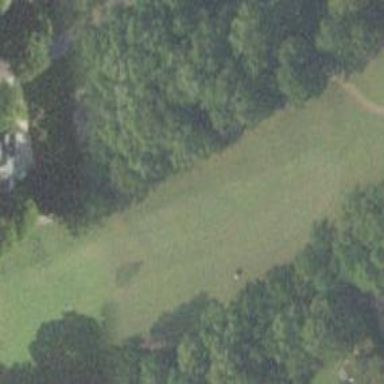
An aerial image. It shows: Area with grass used as rough in golf course.